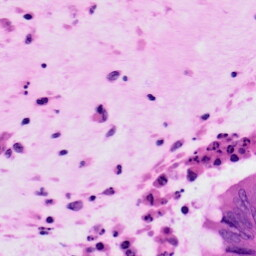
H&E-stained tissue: Colon